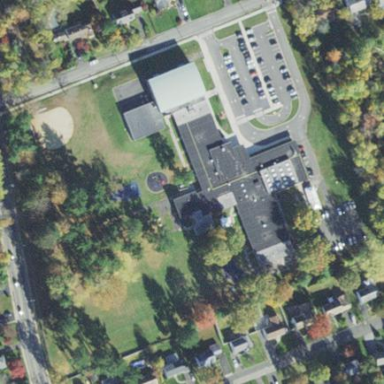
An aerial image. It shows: School.